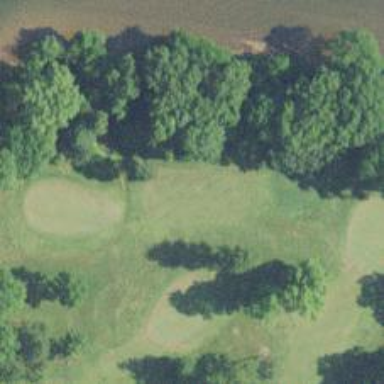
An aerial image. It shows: Golf hole.